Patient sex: F
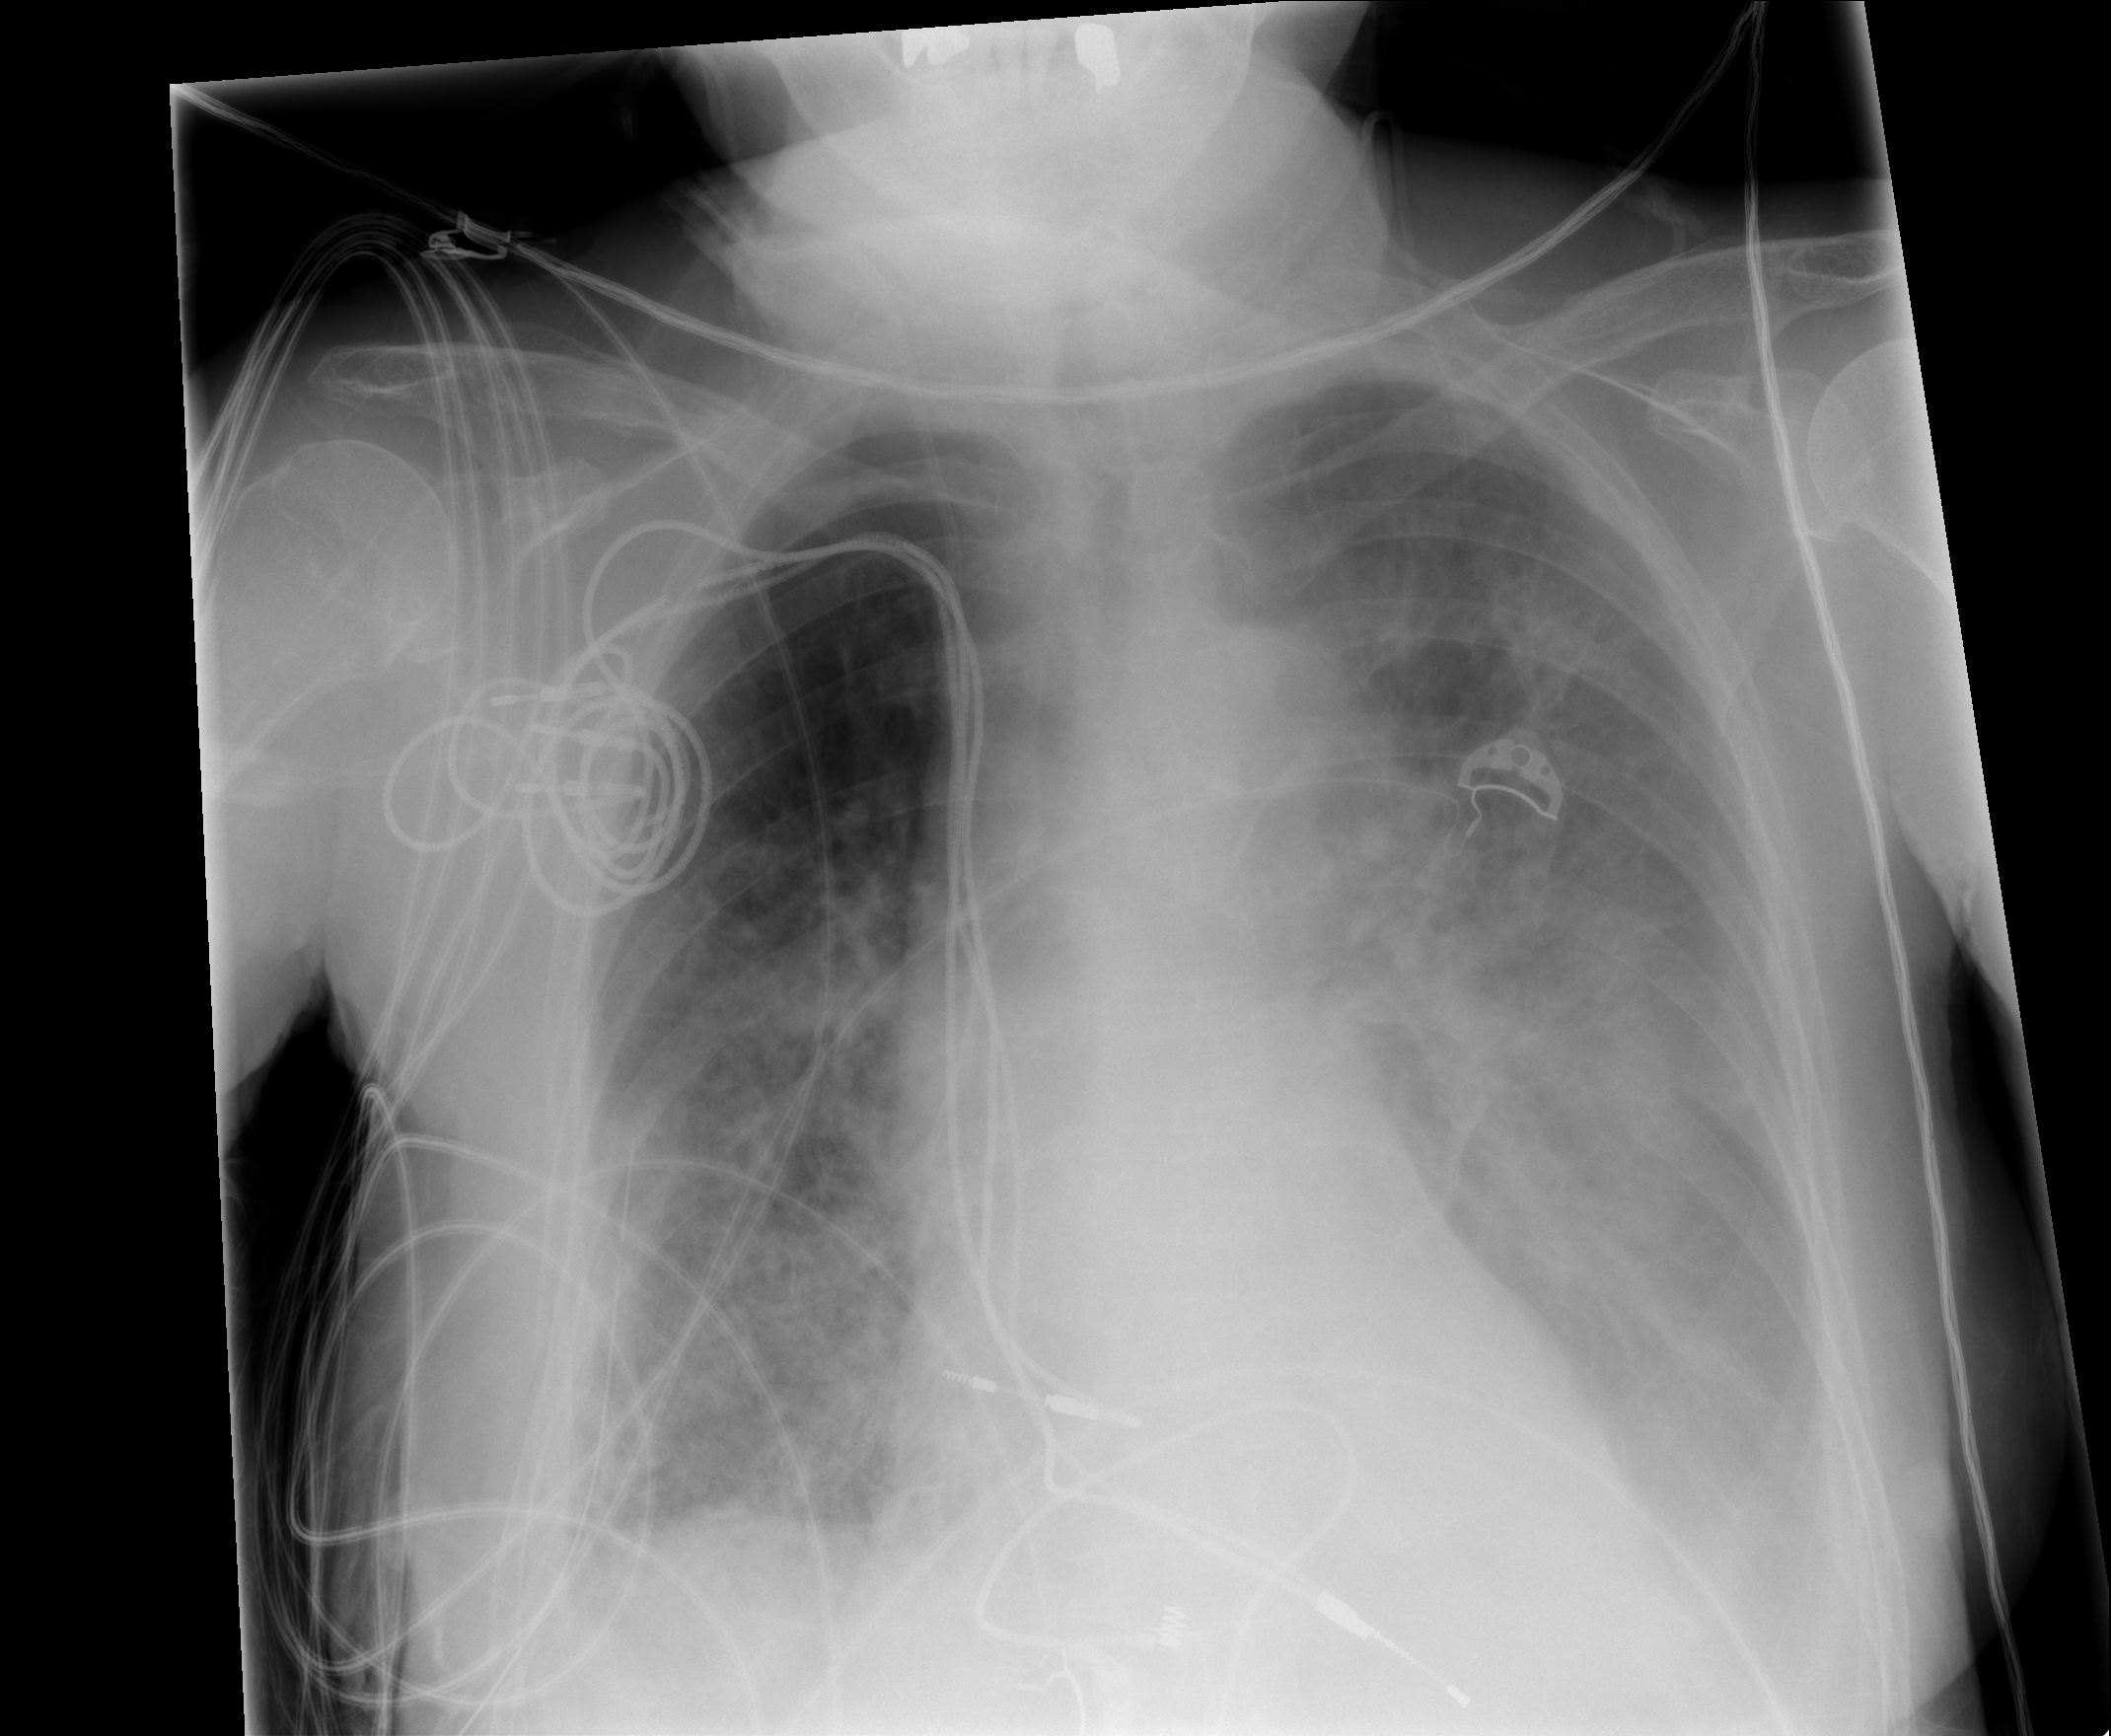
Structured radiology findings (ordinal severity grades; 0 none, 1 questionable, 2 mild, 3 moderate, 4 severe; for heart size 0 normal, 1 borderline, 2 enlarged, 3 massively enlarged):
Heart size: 0
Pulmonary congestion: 3
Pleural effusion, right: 2
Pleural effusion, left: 3
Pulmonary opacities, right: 2
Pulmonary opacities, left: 2
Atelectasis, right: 2
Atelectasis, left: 3